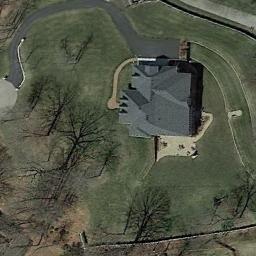
Label: residential